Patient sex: M
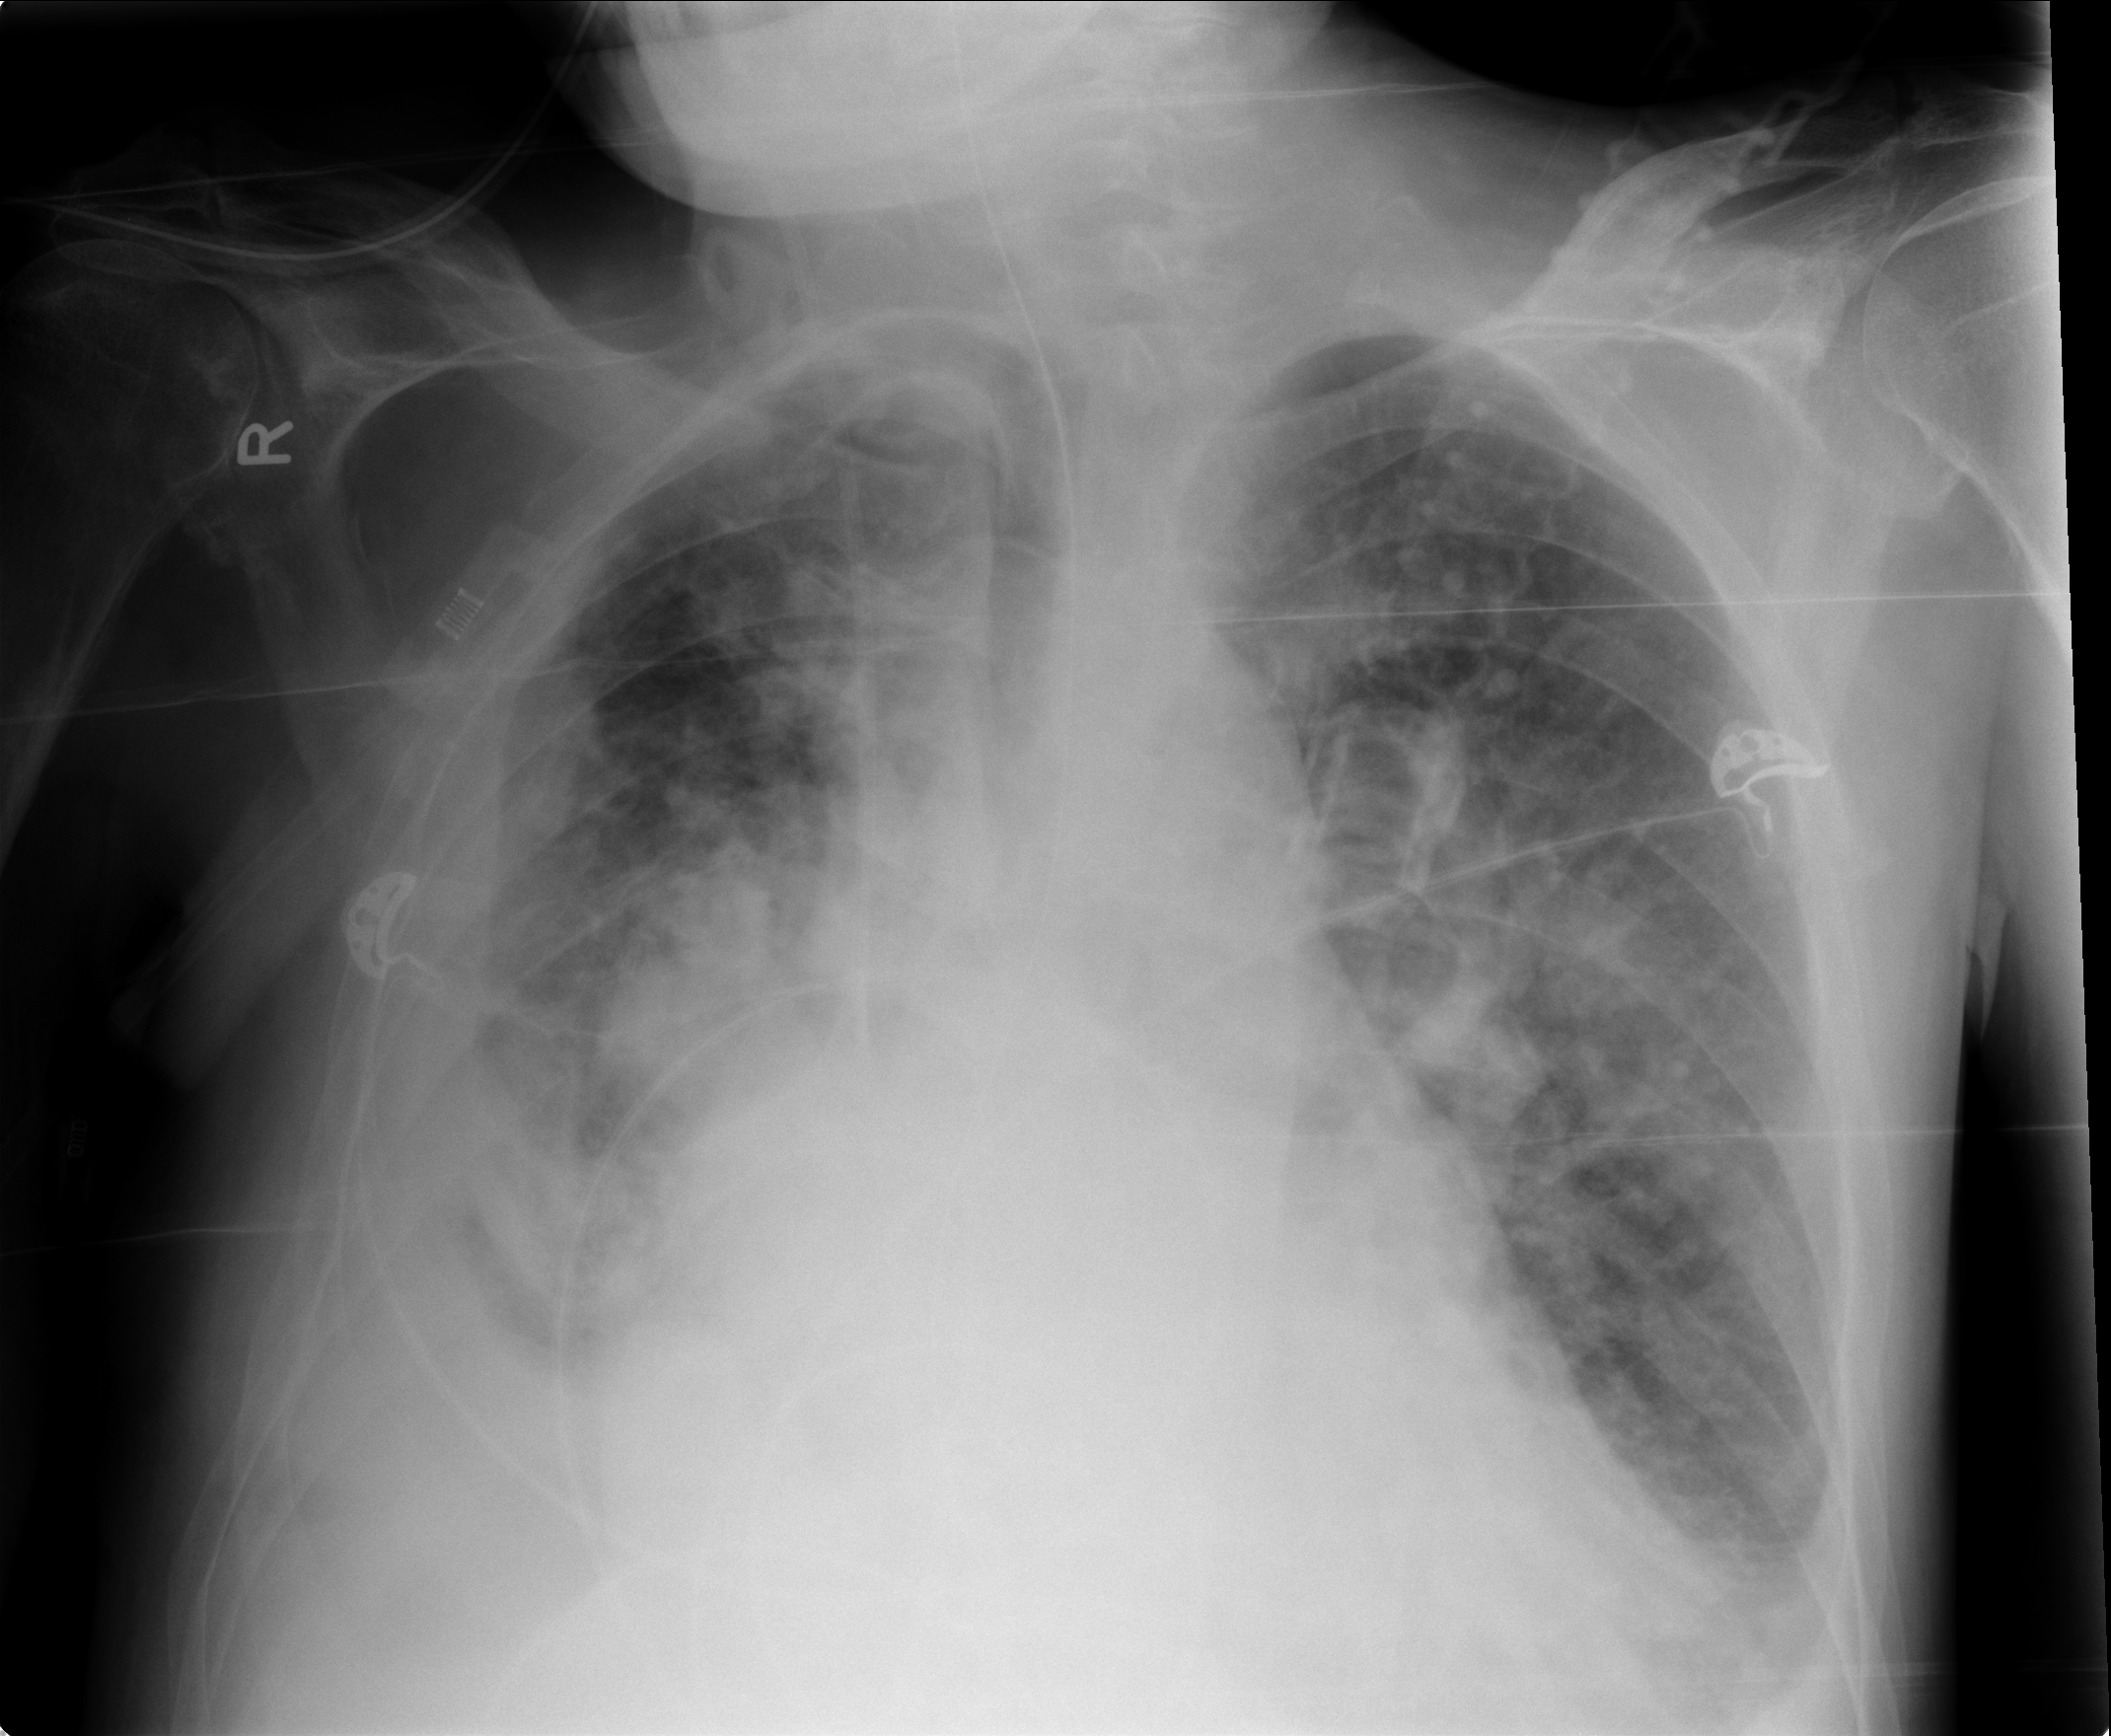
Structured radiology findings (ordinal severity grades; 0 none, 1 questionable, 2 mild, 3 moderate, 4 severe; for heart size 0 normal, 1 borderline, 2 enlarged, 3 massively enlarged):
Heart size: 3
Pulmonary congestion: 3
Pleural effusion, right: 3
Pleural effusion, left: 3
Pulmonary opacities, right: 3
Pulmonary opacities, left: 2
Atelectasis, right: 3
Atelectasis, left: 2